Interaction volume radius: 5 \u00c5
Interaction volume height: 25 \u00c5
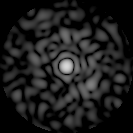
Disorder parameter: 0.8032